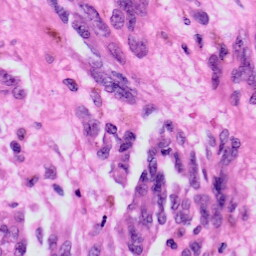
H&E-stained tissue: Skin